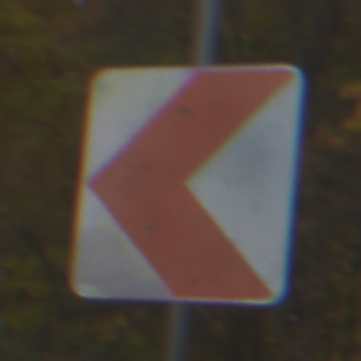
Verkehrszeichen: RichtungstafelnInKurvenKleinRechts
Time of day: Midday
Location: Outdoor (Nature)
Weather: Overcast
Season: Autumn
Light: Natural